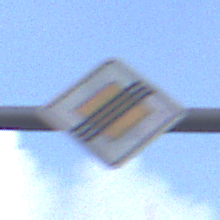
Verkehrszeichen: EndeVorfahrtsstrasse
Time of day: MorningAfternoon
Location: Outdoor (Nature)
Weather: PartlyCloudy
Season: NotSpecified
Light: Natural